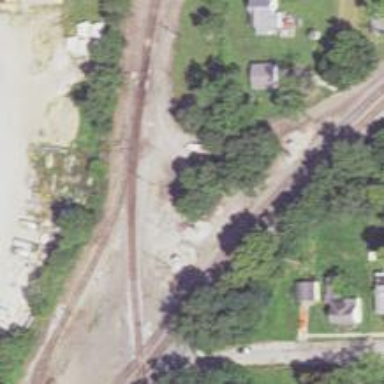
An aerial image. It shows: Junction on the railway.